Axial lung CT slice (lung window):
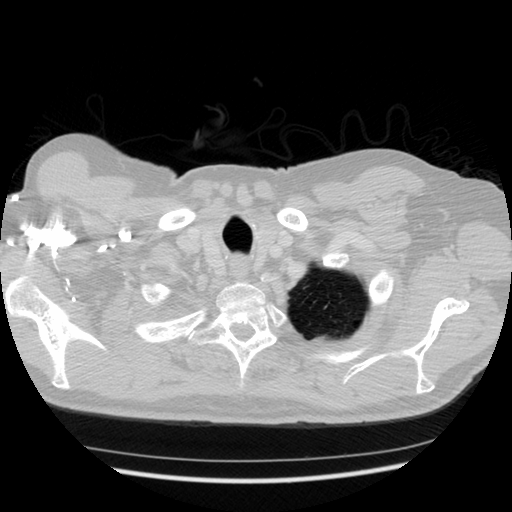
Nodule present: no